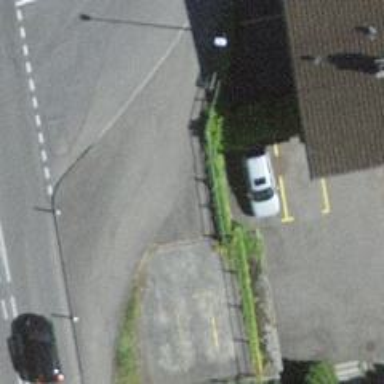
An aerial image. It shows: Bench for seating.